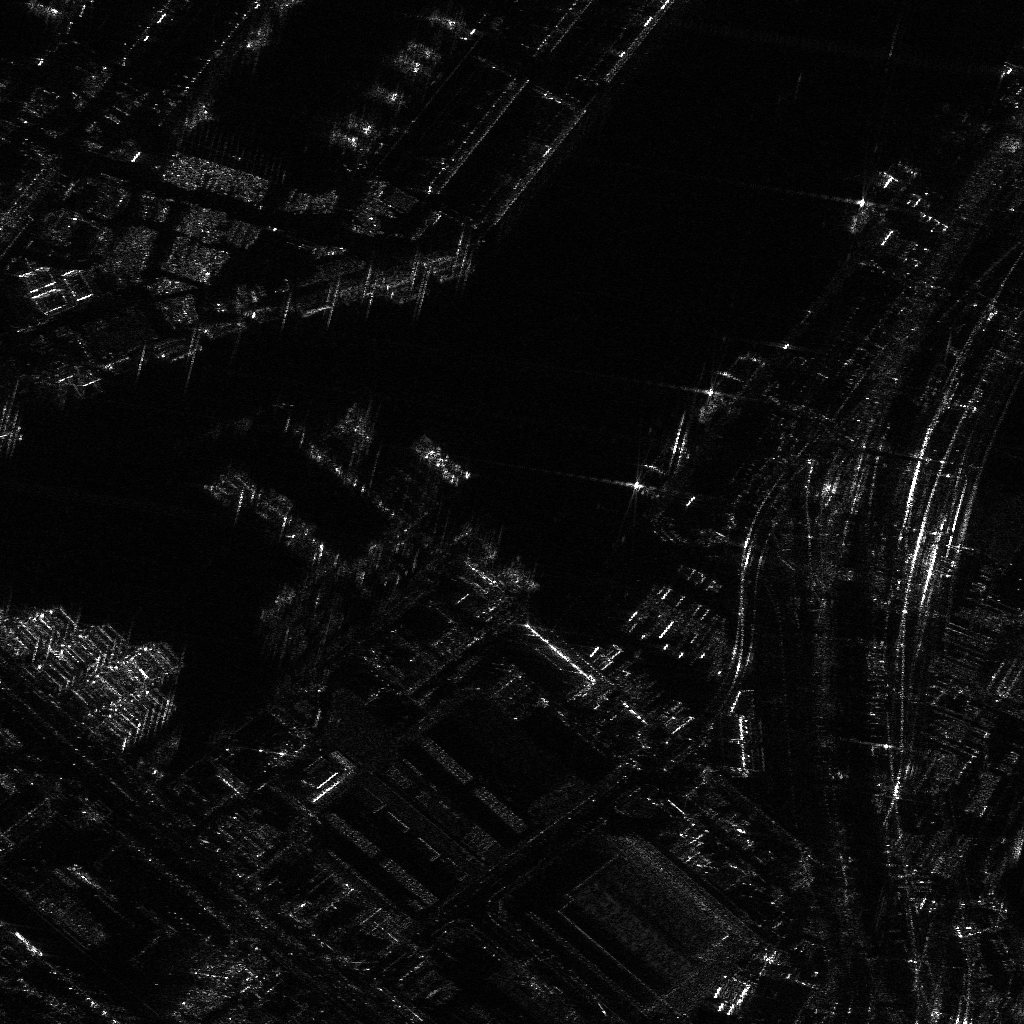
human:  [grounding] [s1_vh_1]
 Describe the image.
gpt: In the satellite image, there is  <ref>7 medium container </ref> <box>[[41, 1, 45, 2, 33], [39, 3, 43, 5, 35], [38, 4, 42, 6, 35], [35, 7, 39, 9, 35], [33, 11, 36, 12, 35], [32, 12, 35, 14, 35], [31, 12, 35, 13, 35]]</box> located at top,  <ref>2 medium container </ref> <box>[[2, 0, 6, 1, 27], [24, 1, 25, 5, 28]]</box> located at top left,  <ref>1 medium container </ref> <box>[[40, 44, 46, 46, 42]]</box> located at center,  <ref>18 medium container </ref> <box>[[13, 62, 17, 64, 48], [12, 63, 16, 65, 41], [11, 65, 15, 66, 41], [9, 65, 13, 67, 41], [8, 67, 12, 68, 41], [14, 67, 17, 68, 41], [7, 67, 11, 69, 41], [12, 68, 16, 69, 41], [8, 61, 11, 62, 48], [7, 62, 10, 63, 48], [7, 62, 11, 63, 40], [5, 63, 9, 65, 40], [6, 63, 10, 64, 40], [4, 64, 7, 66, 40], [4, 59, 7, 60, 40], [2, 60, 6, 61, 40], [1, 60, 5, 62, 40], [0, 62, 4, 63, 40]]</box> located at left,  <ref>2 medium container </ref> <box>[[11, 69, 15, 71, 41], [10, 70, 13, 72, 41]]</box> located at bottom left,  <ref>1 large dredger </ref> <box>[[85, 11, 88, 24, 37]]</box> located at top right.